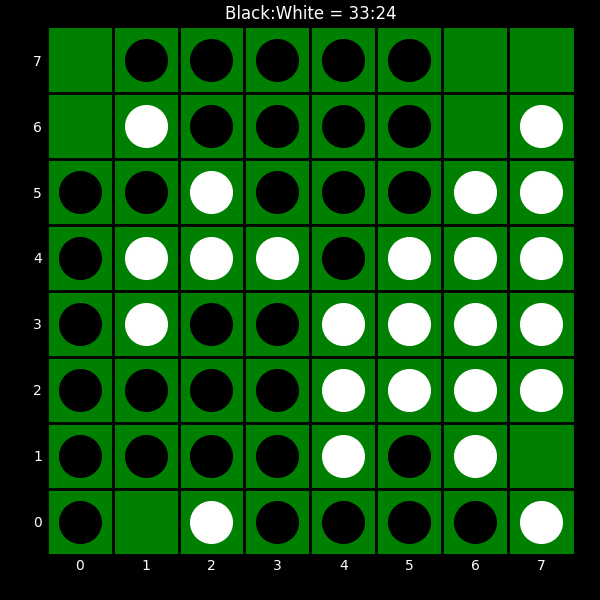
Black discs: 33
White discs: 24